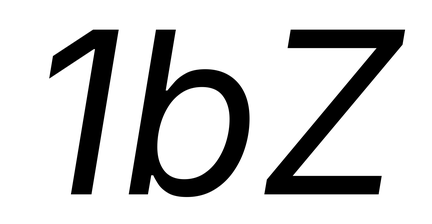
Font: Inter-Italic_Italic